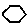
Label: hexagon